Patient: sex M, age 48
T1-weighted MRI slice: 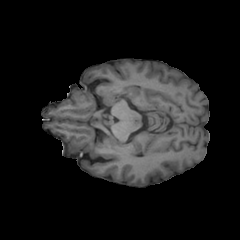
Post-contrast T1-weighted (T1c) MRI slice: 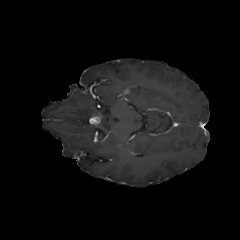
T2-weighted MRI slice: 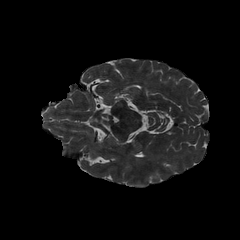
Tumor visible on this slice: no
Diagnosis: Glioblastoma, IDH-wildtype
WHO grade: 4